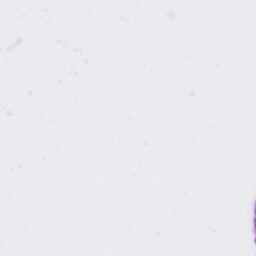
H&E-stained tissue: Tonsil